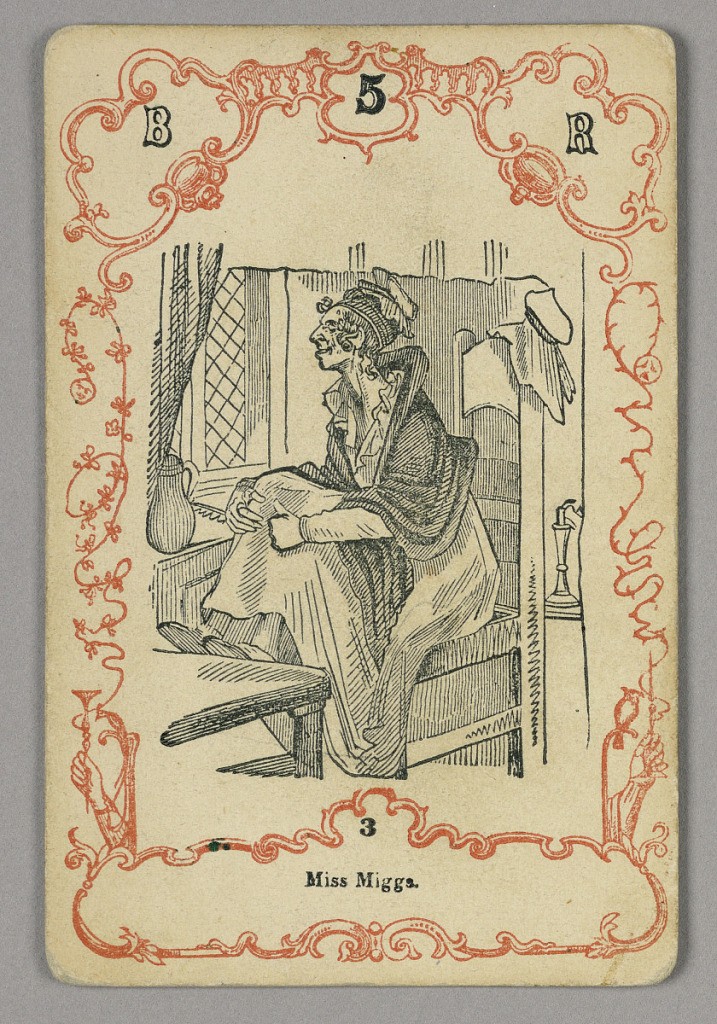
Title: Playing card
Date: ca. 1855
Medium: Red and black ink, paper
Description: Card numbered at top: B 5 R; below central image: 3